Interaction volume radius: 5 \u00c5
Interaction volume height: 15 \u00c5
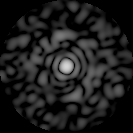
Disorder parameter: 0.8201